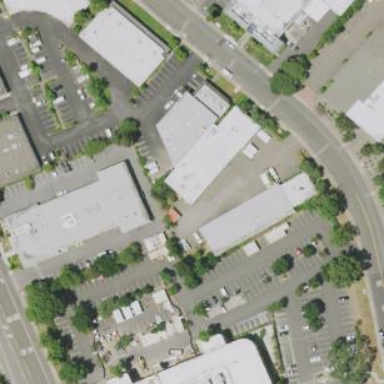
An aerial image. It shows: Industrial building.